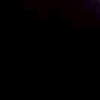
Label: space